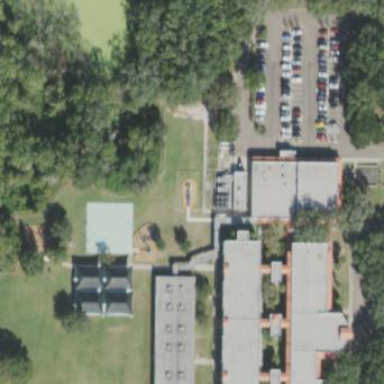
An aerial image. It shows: School.